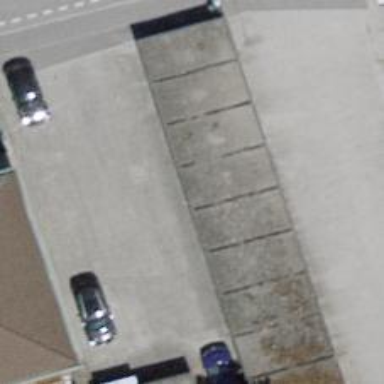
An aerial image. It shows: Group of garages.